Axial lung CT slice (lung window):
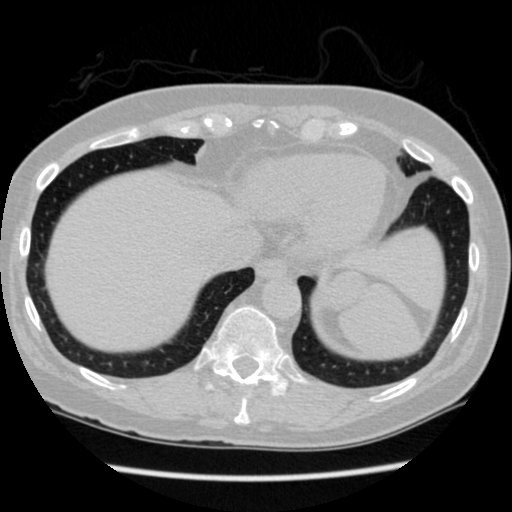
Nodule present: no